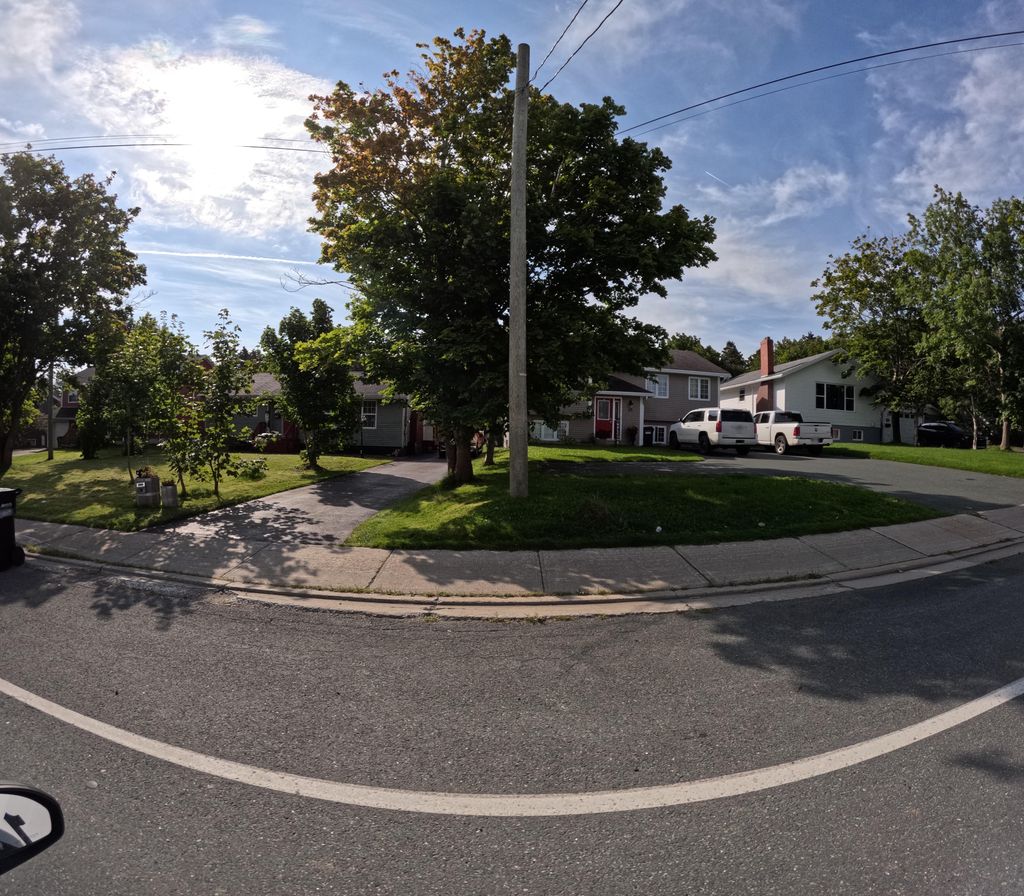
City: st_johns